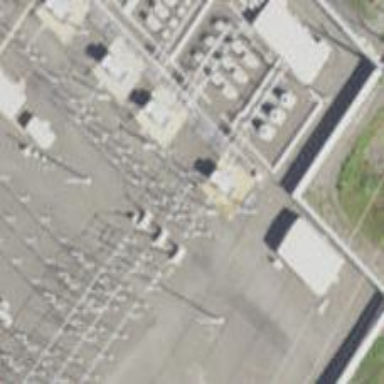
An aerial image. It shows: Switch for power supply.